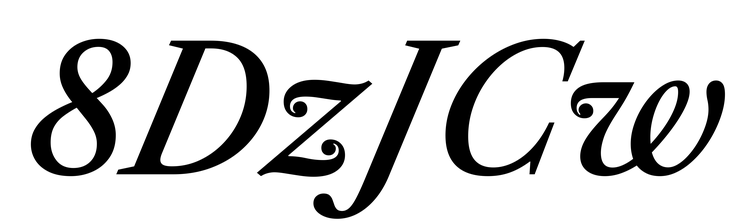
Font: LibreCaslonText-Italic_Medium_Italic